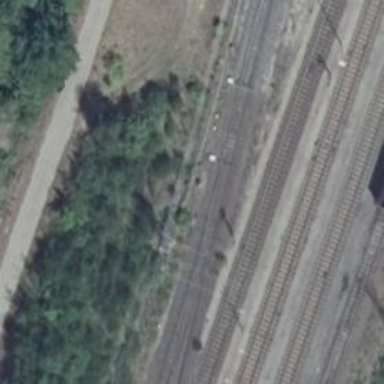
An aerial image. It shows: Railway yard with electrified contact lines.